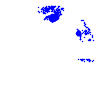
Particle: electron